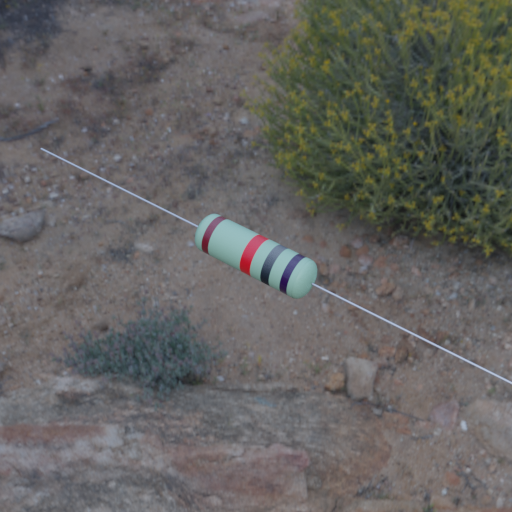
Resistor colour bands (in order): brown, red, black, black